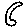
Label: moon